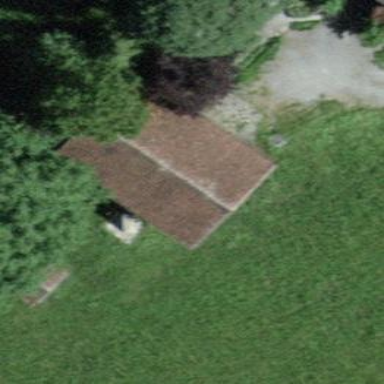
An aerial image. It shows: Barn.